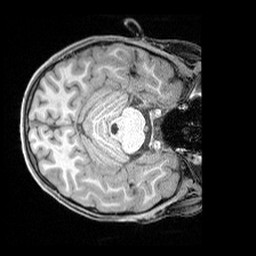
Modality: T1w
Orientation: axial
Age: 9
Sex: female
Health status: ill
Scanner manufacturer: siemens
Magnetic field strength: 3 T
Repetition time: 1.6 s
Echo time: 0.00179 s